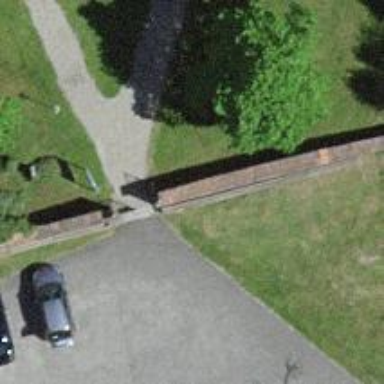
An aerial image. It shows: Gate.